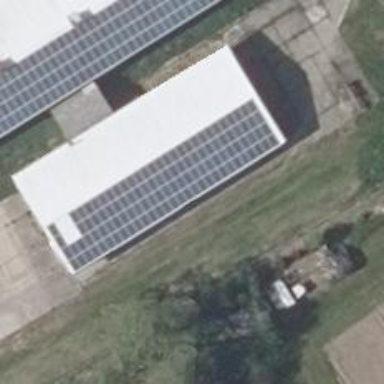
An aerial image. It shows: Small solar photovoltaic panel generator is producing electricity.